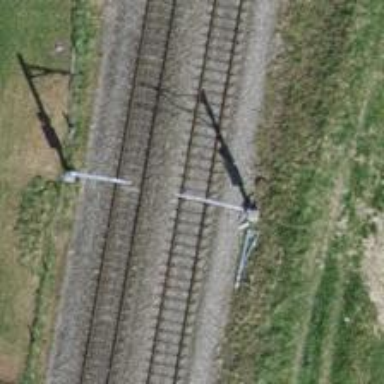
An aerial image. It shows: Railway signal.